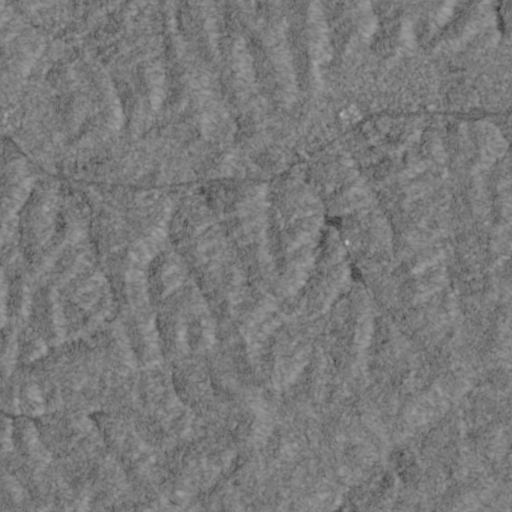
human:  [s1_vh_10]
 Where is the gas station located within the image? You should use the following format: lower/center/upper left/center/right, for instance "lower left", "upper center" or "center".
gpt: The gas station is located in the upper right of the image.
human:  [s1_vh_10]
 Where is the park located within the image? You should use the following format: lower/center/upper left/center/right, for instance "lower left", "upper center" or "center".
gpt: The park is located in the center left of the image.
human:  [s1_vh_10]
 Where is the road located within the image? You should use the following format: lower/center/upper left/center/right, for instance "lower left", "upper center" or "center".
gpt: There is no road in the image.

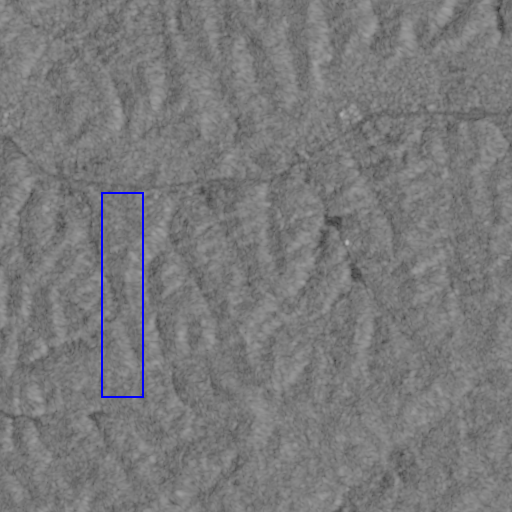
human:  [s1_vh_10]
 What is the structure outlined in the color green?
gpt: There is no green outline.
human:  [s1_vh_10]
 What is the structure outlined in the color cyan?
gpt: There is no structure outlined in cyan.